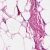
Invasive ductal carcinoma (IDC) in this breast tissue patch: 0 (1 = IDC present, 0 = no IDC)